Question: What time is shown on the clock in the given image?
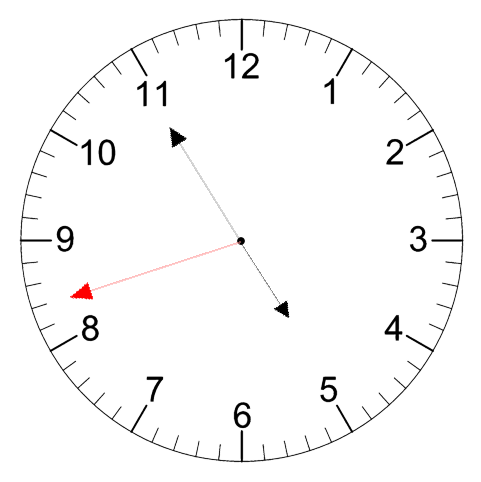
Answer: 04:54:42